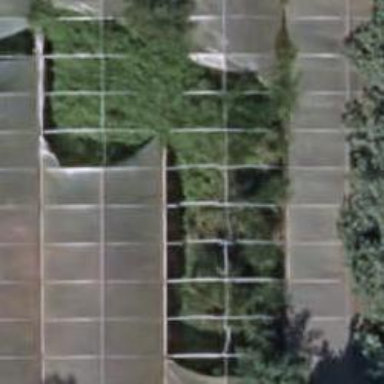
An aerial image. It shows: Greenhouse.